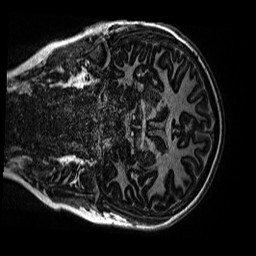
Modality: MP2RAGE
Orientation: coronal
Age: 11
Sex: female
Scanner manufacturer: siemens
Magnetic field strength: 3 T
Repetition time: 4 s
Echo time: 0.00299 s